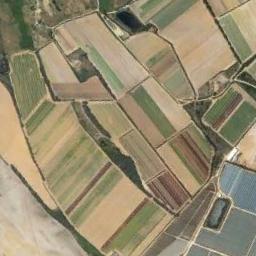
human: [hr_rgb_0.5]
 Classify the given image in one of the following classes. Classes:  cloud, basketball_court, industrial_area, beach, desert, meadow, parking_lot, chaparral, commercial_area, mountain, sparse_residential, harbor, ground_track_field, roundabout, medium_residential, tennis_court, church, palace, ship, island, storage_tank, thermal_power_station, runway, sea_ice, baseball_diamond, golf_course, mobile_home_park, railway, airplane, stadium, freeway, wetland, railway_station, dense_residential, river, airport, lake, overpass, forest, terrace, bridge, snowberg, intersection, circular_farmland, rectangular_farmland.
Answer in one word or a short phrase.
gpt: rectangular_farmland